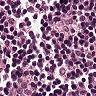
Metastatic tissue present: no